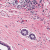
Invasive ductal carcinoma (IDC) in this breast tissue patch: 1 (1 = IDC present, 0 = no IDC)